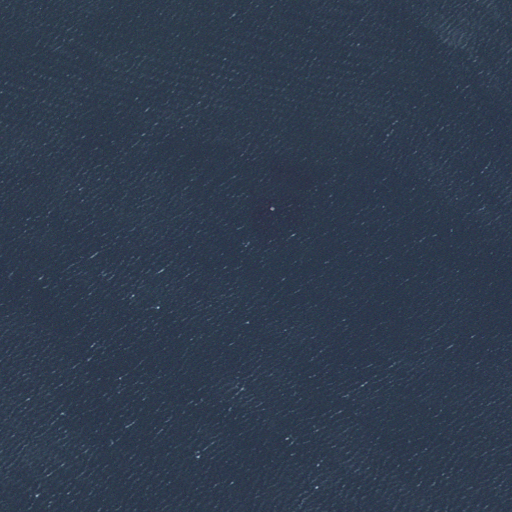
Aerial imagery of bar in Massachusetts named Roaring Bull containing only open water